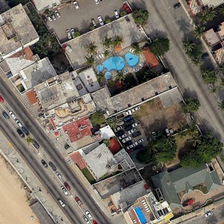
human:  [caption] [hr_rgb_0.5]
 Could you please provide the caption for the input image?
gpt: some buildings and green trees are near a road in a resort .

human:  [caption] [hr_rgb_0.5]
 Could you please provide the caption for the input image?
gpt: some buildings and green trees are near a road in a resort .

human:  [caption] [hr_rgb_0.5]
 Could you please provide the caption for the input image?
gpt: some buildings and green trees are near a road in a resort .

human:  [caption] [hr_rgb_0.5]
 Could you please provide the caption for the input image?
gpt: some buildings and green trees are near a road in a resort .

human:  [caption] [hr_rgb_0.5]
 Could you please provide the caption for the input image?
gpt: some buildings and green trees are near a road in a resort .